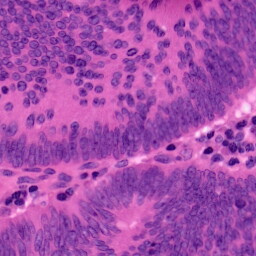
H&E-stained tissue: Colon